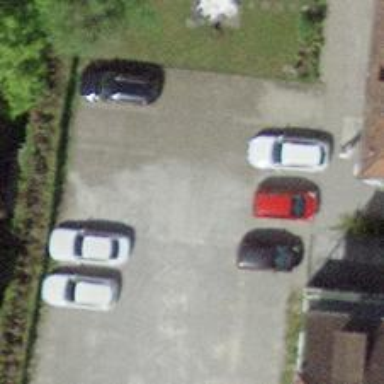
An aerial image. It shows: Parking aisle designated as service road.